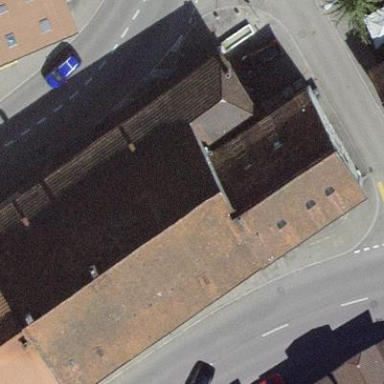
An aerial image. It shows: Fast food restaurant located in building.